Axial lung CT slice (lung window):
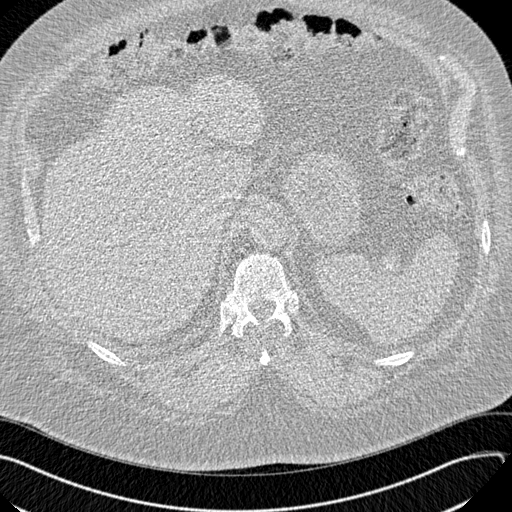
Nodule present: no